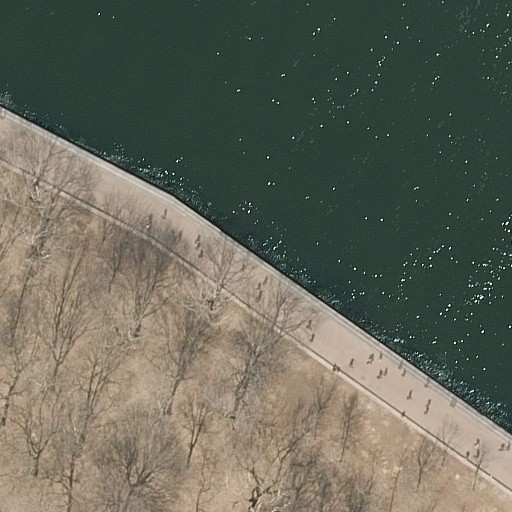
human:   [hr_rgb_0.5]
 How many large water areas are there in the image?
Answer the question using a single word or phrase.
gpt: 1

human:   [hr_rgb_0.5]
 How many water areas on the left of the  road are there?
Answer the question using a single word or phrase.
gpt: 0

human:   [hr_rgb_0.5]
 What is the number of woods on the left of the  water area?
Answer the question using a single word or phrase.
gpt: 0

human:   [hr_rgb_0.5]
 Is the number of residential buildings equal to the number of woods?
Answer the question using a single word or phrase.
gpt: no

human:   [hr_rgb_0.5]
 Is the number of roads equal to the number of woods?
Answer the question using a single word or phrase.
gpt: yes

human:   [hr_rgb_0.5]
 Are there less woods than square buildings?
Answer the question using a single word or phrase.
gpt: no

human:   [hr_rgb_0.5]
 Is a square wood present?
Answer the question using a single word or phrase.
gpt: no

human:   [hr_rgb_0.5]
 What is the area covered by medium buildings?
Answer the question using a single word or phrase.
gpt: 0m2

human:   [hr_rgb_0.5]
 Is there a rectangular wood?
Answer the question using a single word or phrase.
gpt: yes

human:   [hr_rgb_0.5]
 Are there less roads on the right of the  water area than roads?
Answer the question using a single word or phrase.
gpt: yes

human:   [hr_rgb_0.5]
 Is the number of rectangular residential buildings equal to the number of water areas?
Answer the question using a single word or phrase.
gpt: no

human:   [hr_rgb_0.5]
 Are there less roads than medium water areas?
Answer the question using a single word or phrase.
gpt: no

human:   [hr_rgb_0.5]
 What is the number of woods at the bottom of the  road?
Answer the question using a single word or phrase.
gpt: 1

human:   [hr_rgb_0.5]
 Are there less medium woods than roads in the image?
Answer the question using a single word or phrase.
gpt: yes

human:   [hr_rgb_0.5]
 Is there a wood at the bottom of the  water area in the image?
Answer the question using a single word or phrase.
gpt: yes

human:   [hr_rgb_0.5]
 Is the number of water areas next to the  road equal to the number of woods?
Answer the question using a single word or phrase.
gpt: yes

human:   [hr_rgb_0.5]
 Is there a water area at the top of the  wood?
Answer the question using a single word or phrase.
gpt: yes

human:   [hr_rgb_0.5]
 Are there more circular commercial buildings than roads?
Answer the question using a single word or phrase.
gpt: no

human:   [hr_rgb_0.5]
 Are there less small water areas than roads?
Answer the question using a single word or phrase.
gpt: yes

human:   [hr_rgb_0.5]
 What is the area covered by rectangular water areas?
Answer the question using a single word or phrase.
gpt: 5283m2

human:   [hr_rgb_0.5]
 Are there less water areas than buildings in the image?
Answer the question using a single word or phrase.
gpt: no

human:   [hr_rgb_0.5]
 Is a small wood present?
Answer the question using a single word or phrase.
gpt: yes

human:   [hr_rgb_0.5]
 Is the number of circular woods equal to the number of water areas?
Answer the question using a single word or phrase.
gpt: no

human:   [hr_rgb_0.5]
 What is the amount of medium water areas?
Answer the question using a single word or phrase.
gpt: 0

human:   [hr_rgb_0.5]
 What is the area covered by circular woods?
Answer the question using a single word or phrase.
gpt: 0m2

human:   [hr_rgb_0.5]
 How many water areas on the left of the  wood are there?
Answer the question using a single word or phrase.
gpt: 1

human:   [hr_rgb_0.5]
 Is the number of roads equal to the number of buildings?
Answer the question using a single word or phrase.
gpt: no

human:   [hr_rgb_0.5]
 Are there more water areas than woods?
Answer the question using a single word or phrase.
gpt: no

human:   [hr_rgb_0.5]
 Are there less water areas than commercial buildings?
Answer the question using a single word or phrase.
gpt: no

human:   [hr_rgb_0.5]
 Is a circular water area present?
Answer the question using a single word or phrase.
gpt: no

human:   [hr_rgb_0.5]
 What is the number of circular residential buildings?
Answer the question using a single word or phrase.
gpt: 0

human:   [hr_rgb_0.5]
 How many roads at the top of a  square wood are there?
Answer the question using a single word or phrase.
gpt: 0

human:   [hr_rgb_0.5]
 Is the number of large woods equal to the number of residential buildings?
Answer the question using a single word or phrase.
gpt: yes

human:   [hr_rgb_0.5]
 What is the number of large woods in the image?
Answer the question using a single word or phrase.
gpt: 0

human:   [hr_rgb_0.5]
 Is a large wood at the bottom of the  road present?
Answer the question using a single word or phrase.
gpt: no

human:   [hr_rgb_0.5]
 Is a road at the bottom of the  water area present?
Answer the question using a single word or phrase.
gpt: no